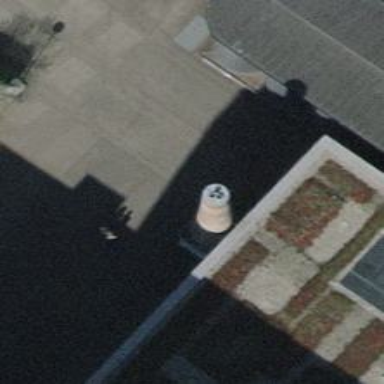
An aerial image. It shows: Chimney that is man-made.